Question: Please help, I'm very confused about my situation.
I'm beginning to create a search function but I'm not sure the best way to go about it.
On the front-end users will be able to enter words in a text-field, then these will search the MYSQL database, something like below:

so they search for 'Adult' and every item_id (Primary Key) with 'Adult' in column 'name' is listed. Or they enter 'black' and every item_id with 'black' in 'colors' is listed. or they enter 'Adult Blue' and item with either 'Adult' Blue would come up. I'm sure you get the idea.
I've read up on multiple methods, but I can't figure out which is best:
Using a table: This seems like it would work, but there are over 500 unique items, so that would be thousands and thousands of rows. For item_id 1 I would have to make a row for 'Adult', a row for 'Denim', a row for 'Pants', a row for 'black', a row for 'red', a row for 'blue'. I might as well just hard code everything.
Using 'FIND_IN_SET': Is this going to work? Would I have to store the values with commas like 'Adult,Denim,Pants' and also 'EXPLODE' to separate the values? I was going to try this method but I keep reading that storing multiple values in a field is very bad practice.
Or are what I'm looking for?
What is the best way to store the values, and what is the best way to retrieve them? I'm not asking for exact code, just the methods to use. Any advice is appreciated!
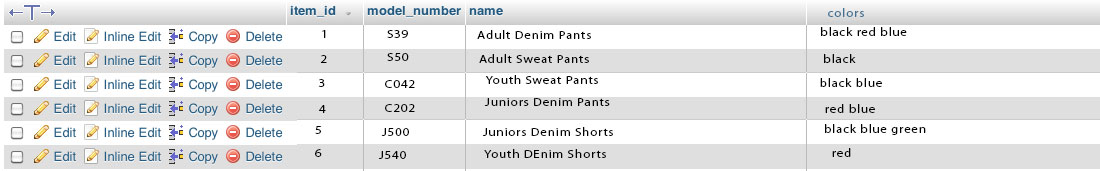
Answer: So, if we suppose that columns 'name' and 'colors' are the only columns we need to search through, I'd do the following (naive solution but will work fine if your DB doesn't have millions of rows and you don't have thousands of customers searching at once).
First, create a view
'''
CREATE VIEW SearchHere AS
SELECT item_id, CONCAT(name, ' ', colors) AS FullDescription
FROM table
'''
I don't know the name of the table in your screenshot, so I used 'table' as its name.
Now, if a user searches for 'adult red pants' you could issue a query
'''
SELECT item_id
FROM SearchHere
WHERE FullDescription LIKE '%adult%'
AND FullDescription LIKE '%red%'
AND FullDescription LIKE '%pants%'
'''
Of course, you'd need to generate the query on the fly but that's not an issue. You could play with using 'AND' or 'OR' and placing spaces in between the wildcrad symbol '%' and the search term. Probably you would also want to do the view in a more sophisticated way, e.g., do more tha just 'CONCAT'.